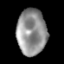
Tissue: lung
Cell type: Myeloid cells
Senescence score: 0.1573
Nuclear area (px): 1335
Mean DAPI intensity: 145.507